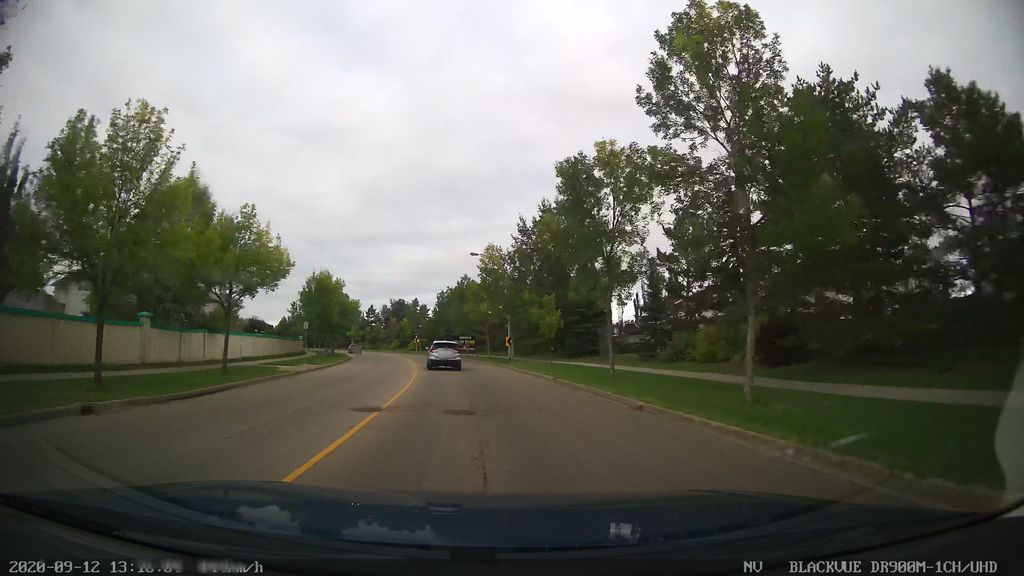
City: edmonton